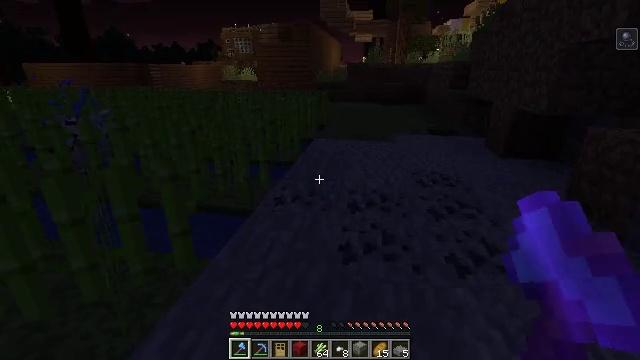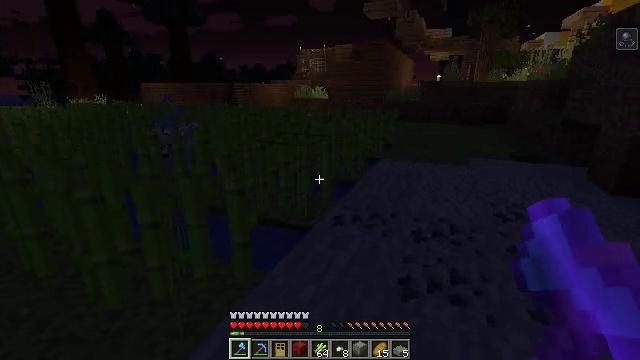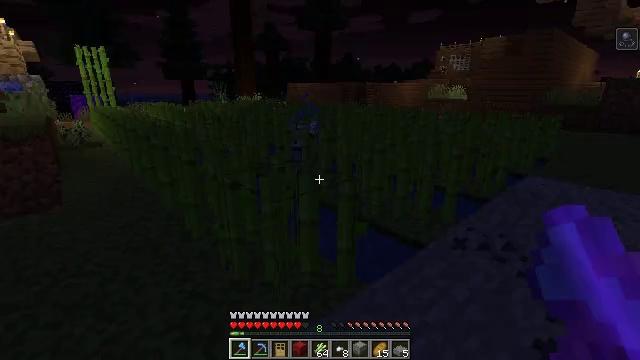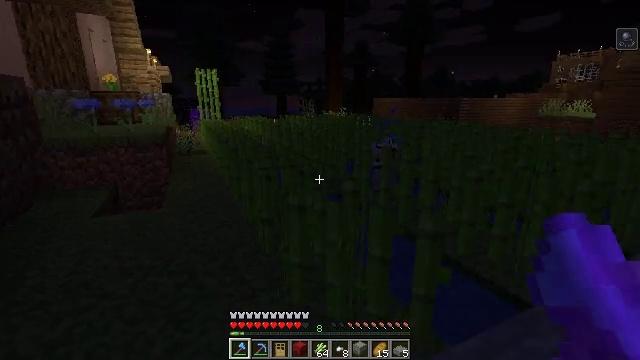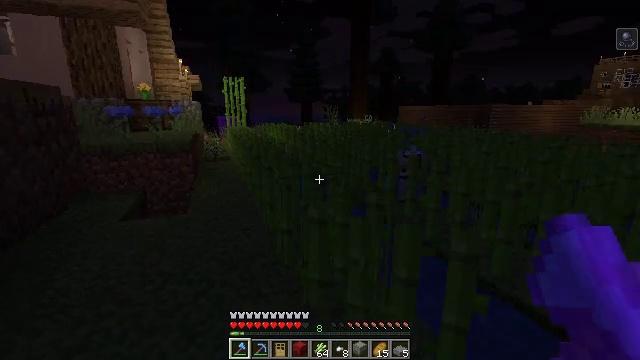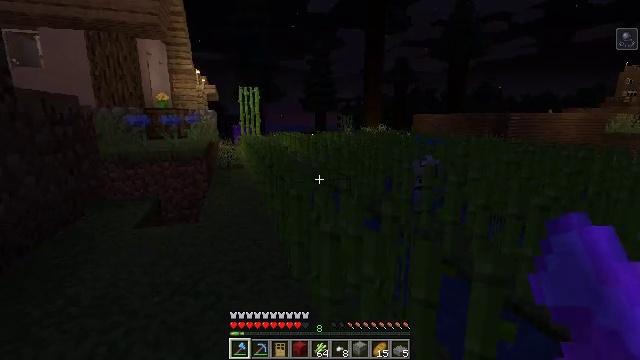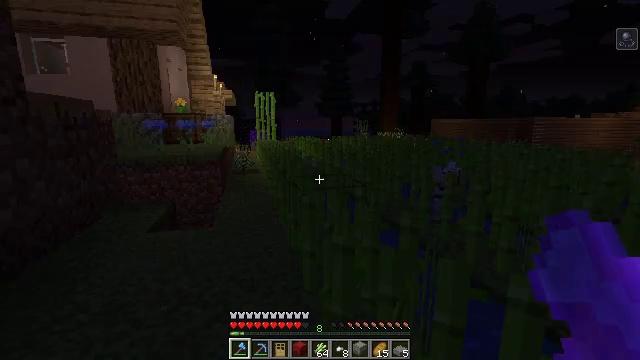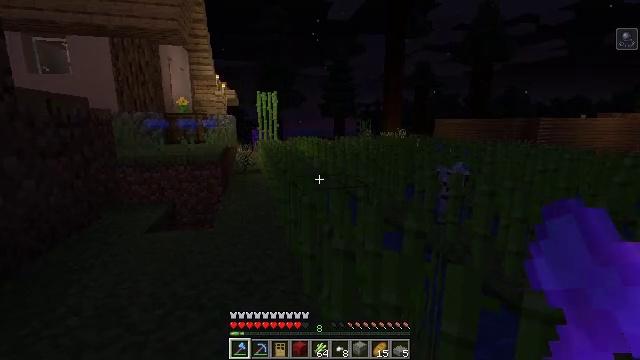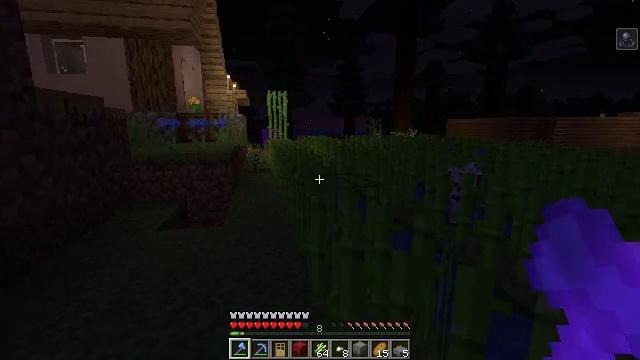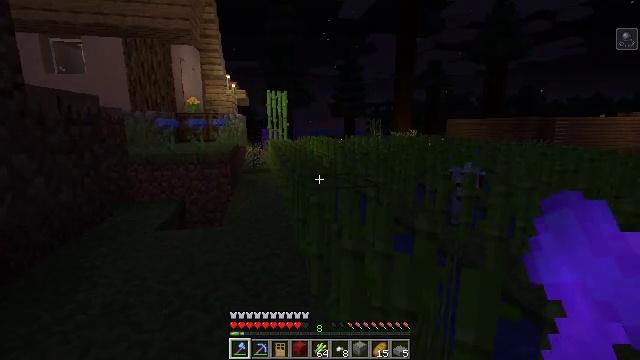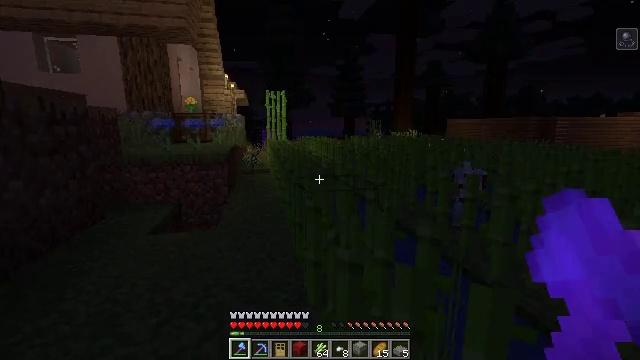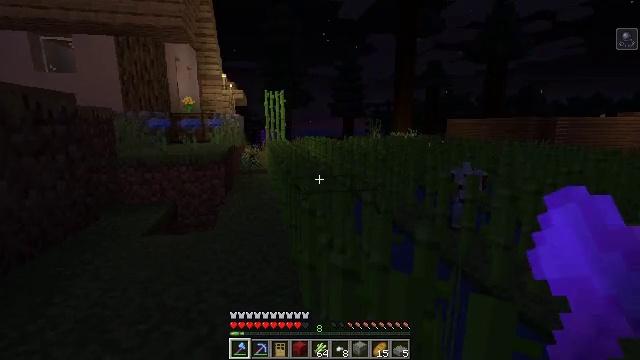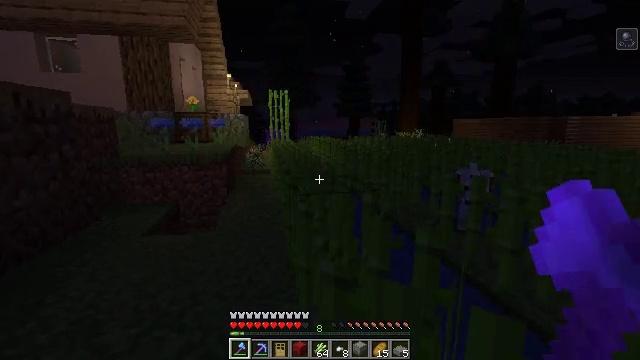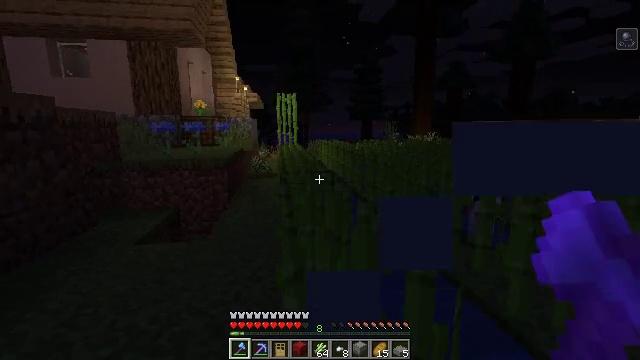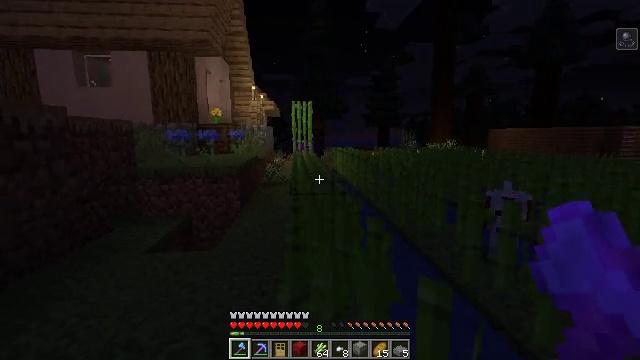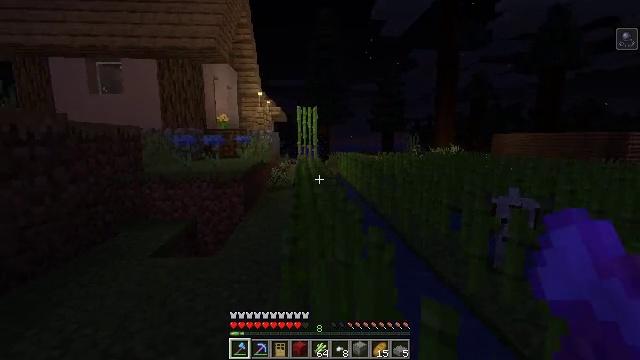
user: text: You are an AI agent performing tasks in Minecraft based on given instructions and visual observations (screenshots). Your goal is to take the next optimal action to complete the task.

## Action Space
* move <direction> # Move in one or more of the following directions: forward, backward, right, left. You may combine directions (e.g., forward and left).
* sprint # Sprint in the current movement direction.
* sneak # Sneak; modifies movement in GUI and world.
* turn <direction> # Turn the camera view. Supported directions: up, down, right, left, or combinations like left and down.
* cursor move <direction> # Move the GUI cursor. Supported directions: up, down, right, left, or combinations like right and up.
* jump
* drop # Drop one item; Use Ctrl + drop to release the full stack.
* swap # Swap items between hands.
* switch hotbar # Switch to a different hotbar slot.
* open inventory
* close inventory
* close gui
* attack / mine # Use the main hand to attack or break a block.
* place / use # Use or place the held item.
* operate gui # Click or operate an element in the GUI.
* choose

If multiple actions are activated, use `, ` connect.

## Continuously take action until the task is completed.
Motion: motion action
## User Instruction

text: Cut down the sugar cane stalks.
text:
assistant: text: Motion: move forward, turn left and up
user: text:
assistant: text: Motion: move forward, turn left
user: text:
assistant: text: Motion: move forward, turn left and up
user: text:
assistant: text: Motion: move forward, turn left and up
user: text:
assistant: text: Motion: move forward, turn left and up
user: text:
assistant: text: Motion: turn left
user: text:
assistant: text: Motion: no_op
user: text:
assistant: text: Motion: turn left
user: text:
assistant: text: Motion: move forward
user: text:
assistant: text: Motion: move forward and move right
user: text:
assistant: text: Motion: move forward and move right
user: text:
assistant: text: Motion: move forward and move right, turn left
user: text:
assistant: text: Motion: move forward and move right, turn left
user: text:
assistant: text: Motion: move forward, sprint, turn left and up
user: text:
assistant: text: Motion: move forward, sprint, turn left
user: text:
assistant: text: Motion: move forward, sprint
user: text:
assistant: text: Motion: move forward, sprint
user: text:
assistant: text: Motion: move forward, sprint
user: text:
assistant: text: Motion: move forward, sprint
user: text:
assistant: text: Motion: move forward, sprint
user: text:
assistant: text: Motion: move forward, sprint
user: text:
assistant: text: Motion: move forward, sprint
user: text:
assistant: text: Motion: move forward, sprint
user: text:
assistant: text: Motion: move forward, sprint
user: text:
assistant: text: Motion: move forward, sprint, turn left and up
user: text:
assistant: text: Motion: move forward, sprint, turn left and up
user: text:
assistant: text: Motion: move forward, sprint
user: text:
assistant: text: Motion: move forward, sprint
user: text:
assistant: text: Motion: move forward, sprint
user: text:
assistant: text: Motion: move forward, sprint